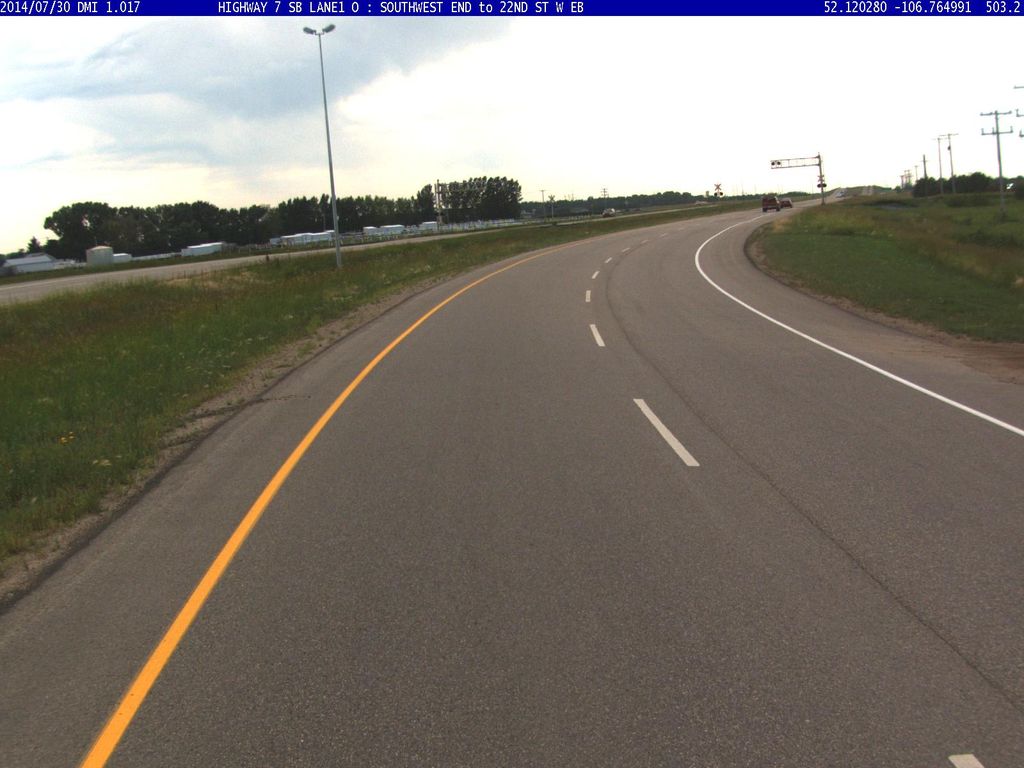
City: saskatoon